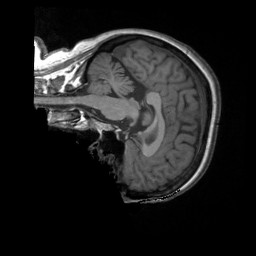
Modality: T1w
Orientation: sagittal
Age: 53
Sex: female
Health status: ill
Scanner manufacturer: siemens
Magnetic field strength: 3 T
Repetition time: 1.9 s
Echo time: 0.00247 s